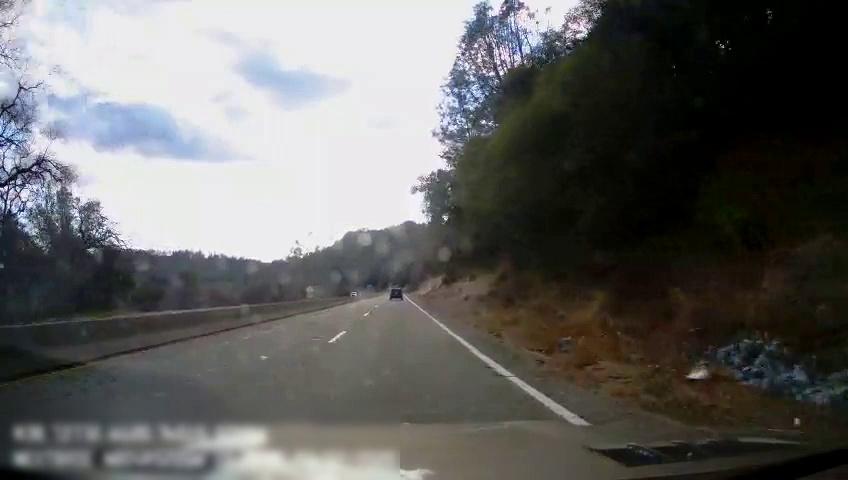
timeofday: Day
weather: Sunny
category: Drivable Space
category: Vehicles | SUV
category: Lanes | Alternate Lane
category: Lanes | Current Lane
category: Lanes | Alternate Lane